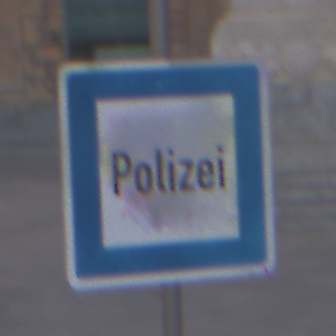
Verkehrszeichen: Polizei
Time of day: MorningAfternoon
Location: Outdoor (Urban)
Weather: PartlyCloudy
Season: NotSpecified
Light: Natural